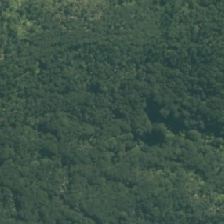
Land cover: manuka_kanuka